Question: I have installed both the latest ADT Bundle and the latest JAVA SE, and have configured the PATH variable with the java/bin location in the first place. However, still the SDK Manager won't run. When I try to open the manager from Eclipse, a window pops up saying "Initializing" and then it closes and nothing happens. When I run the android.bat file from the SDK, I get the following error:

Any help to run the SDK Manager would be highly appreciated. I'm running Windows 7 64-bit. ADT version is v22.3.0-887826 and JAVA SE version is 7 update 45.
Apparently, I have to run the SDK Manager as an administrator. This fixed the issue. The "access denied" part should have given me some hint! Thanks everyone!
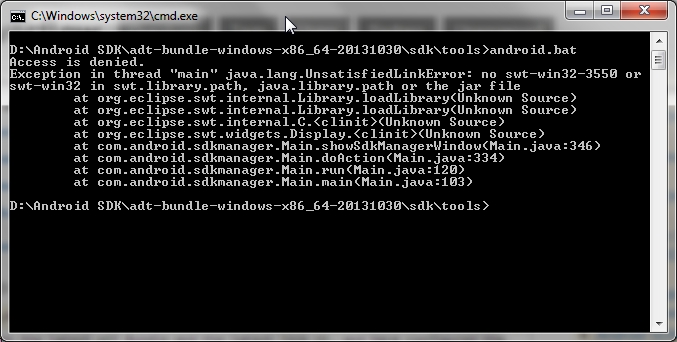
Answer: Apparently, I have to run the SDK Manager as an administrator. This fixed the issue. The "access denied" part should have given me some hint! Thanks everyone!
Taken from: <URL>
> Hello, I did the following- - - - - - - Maybe a windows' update changed permissions. I hope this works with you.